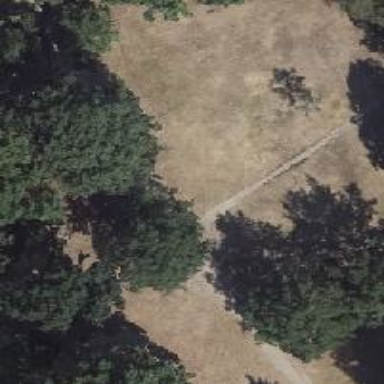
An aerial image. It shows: Deciduous broadleaved tree in park.